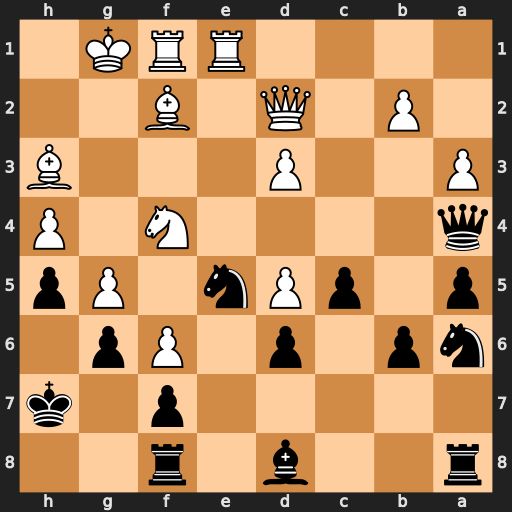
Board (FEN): r2b1r2/5p1k/np1p1Pp1/p1pPn1Pp/q4N1P/P2P3B/1P1Q1B2/4RRK1
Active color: b
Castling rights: -
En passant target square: -
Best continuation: Nf3+ Kh1 Nxd2